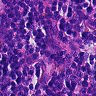
Metastatic tissue present: no